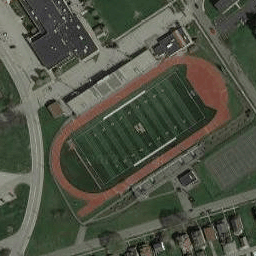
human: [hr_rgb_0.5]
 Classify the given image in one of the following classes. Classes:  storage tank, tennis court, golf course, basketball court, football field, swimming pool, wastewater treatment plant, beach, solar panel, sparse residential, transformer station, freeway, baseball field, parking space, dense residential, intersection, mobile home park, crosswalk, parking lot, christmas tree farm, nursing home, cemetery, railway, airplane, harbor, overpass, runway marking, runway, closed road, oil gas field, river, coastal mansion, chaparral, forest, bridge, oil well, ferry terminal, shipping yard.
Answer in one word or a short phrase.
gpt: football field